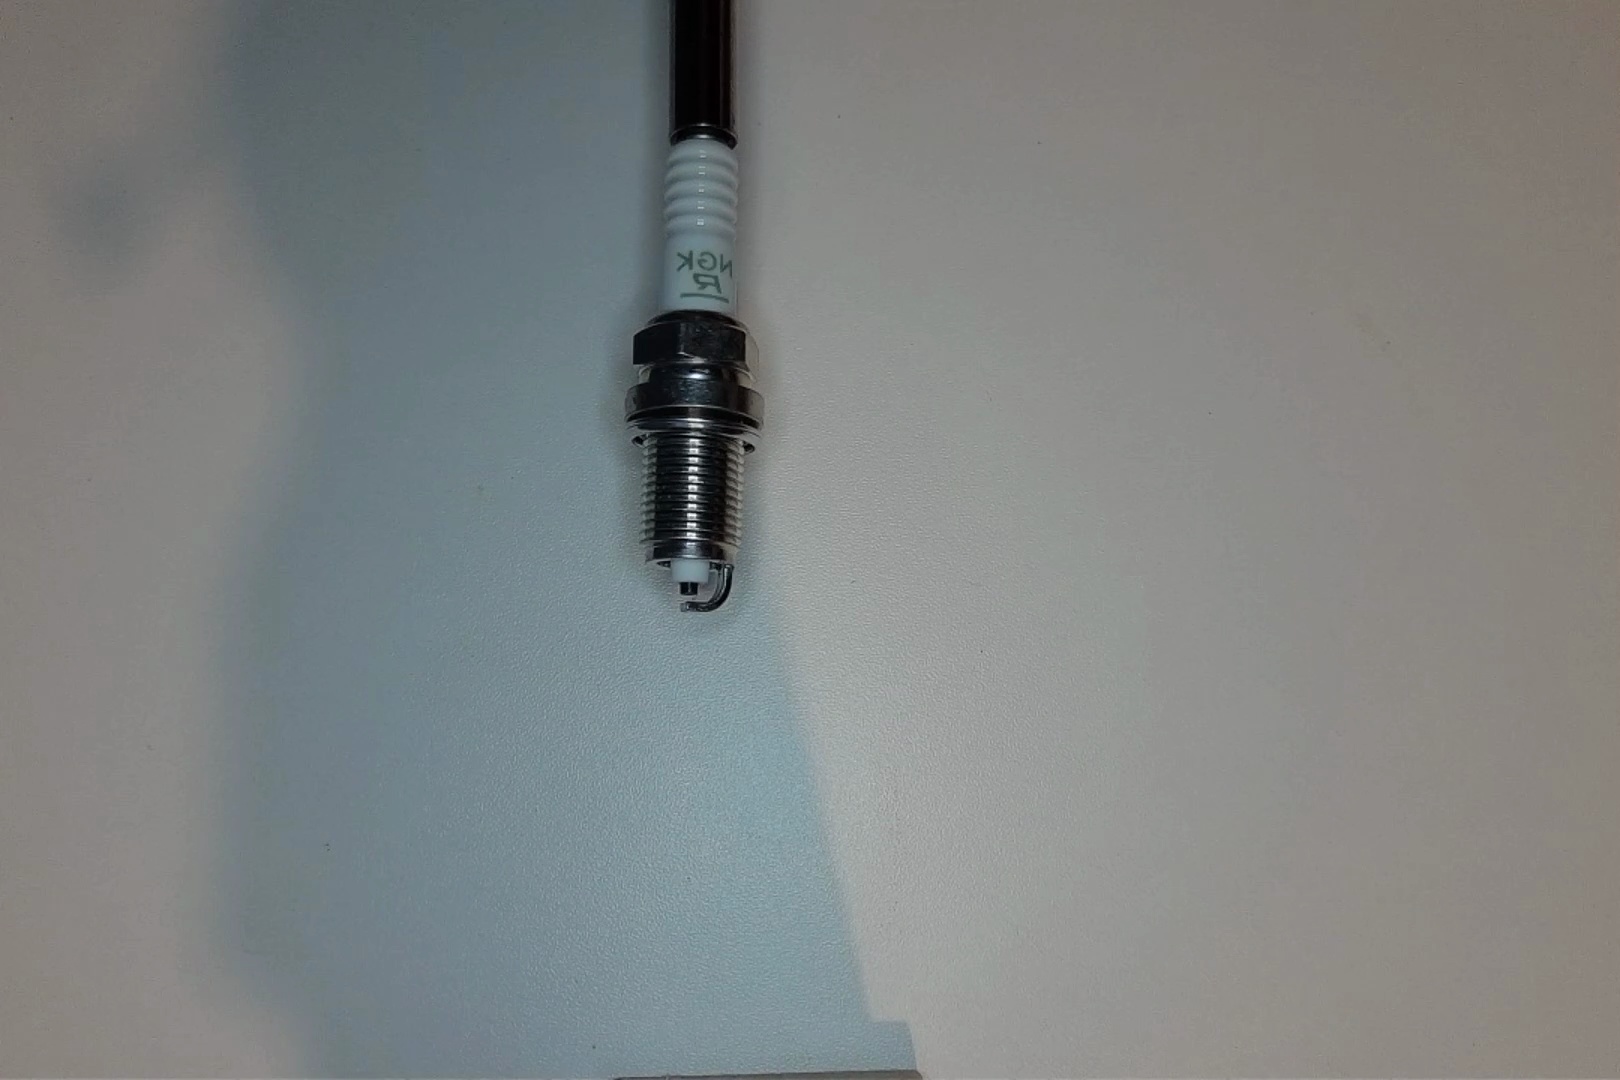
Label: no anomaly